RGB frame:
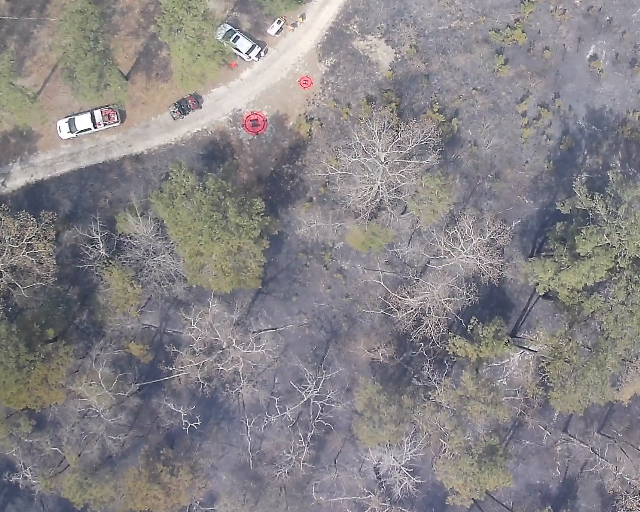
Thermal frame:
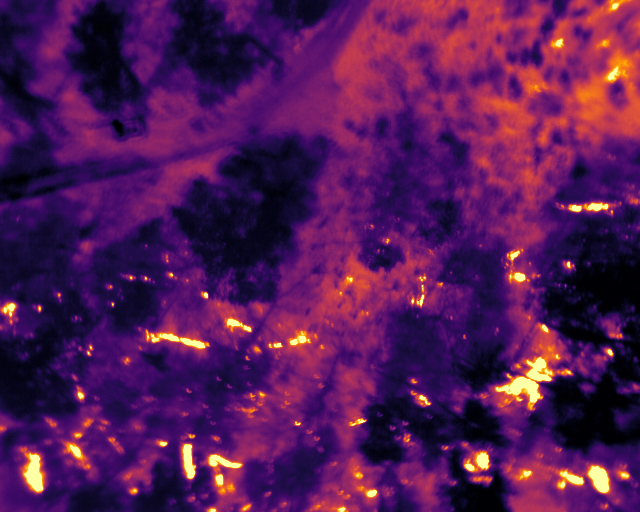
Captured: 2026-02-26 03:41:39
Pixels at or above 80 °C: 2219 (fraction of frame: 0.006772)